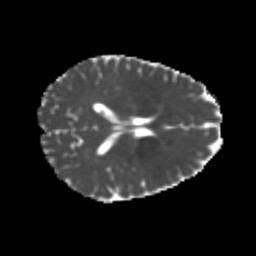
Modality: MD
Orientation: axial
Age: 22
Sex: female
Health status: healthy
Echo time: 0.074 s